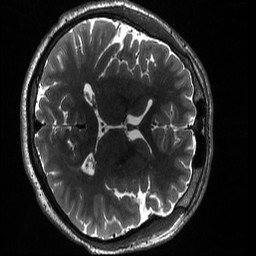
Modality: T2w
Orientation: axial
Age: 22
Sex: male